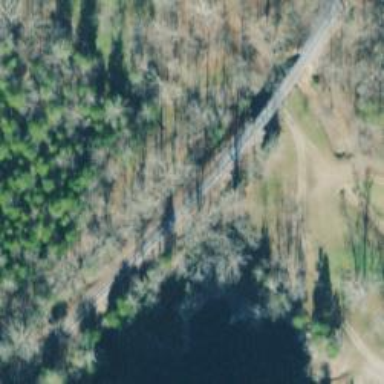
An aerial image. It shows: Railway bridge.